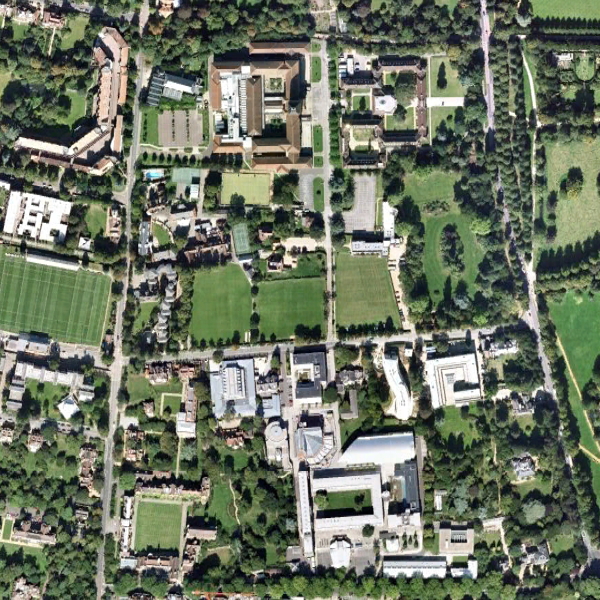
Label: School